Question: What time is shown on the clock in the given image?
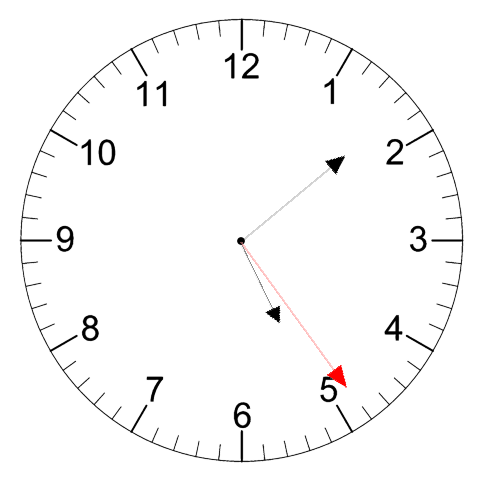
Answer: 05:08:24